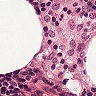
Metastatic tissue present: no